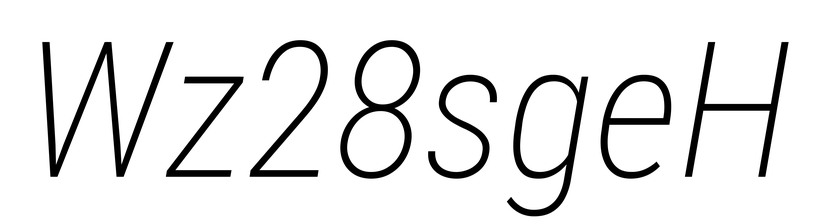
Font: Roboto-Italic_Condensed_ExtraLight_Italic